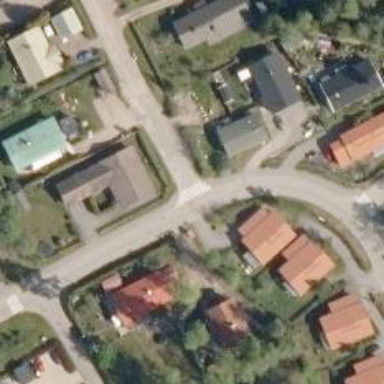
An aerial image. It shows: Uncontrolled crossing on the road.